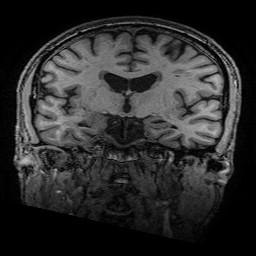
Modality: T1w
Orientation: sagittal
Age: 68
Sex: male
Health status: healthy
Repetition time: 2.53 s
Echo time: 0.0034 s